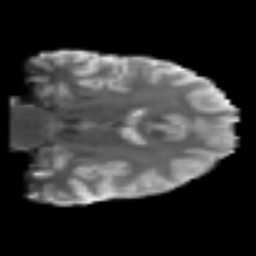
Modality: T2w
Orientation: coronal
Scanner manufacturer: siemens
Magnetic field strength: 3 T
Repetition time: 4.6 s
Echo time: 0.085 s